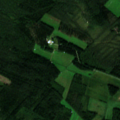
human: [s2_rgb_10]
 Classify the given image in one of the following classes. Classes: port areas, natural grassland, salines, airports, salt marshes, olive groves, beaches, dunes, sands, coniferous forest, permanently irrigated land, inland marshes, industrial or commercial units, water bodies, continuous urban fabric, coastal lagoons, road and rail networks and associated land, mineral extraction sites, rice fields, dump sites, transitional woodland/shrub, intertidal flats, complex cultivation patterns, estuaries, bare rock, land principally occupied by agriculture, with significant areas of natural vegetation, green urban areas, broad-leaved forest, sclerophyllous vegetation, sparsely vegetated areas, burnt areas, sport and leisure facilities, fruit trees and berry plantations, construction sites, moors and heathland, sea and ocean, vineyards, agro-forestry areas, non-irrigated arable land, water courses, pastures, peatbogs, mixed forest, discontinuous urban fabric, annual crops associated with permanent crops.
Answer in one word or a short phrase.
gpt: land principally occupied by agriculture, with significant areas of natural vegetation, coniferous forest, mixed forest